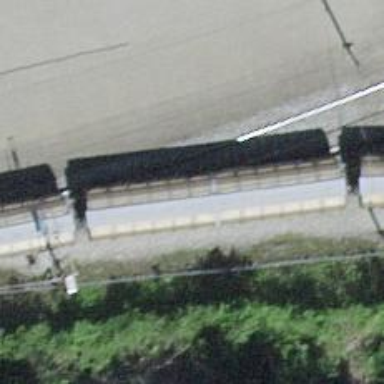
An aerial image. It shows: Railway switch.